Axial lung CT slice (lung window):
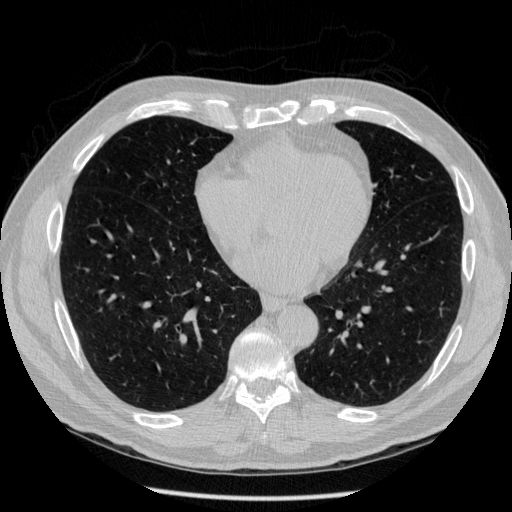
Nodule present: no